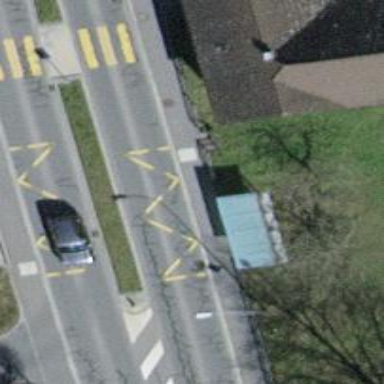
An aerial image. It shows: Bus stop with sheltered platform for public transport.